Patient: sex F, age 35
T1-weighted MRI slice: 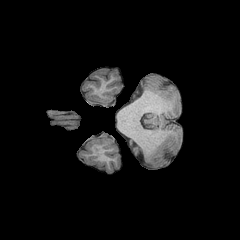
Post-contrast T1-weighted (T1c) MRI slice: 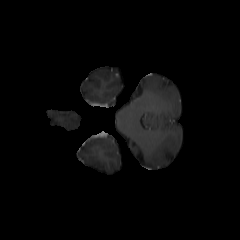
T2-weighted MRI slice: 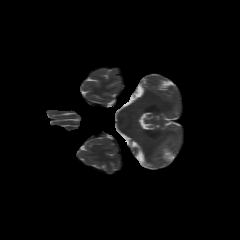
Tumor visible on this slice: no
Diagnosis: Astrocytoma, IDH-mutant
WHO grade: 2